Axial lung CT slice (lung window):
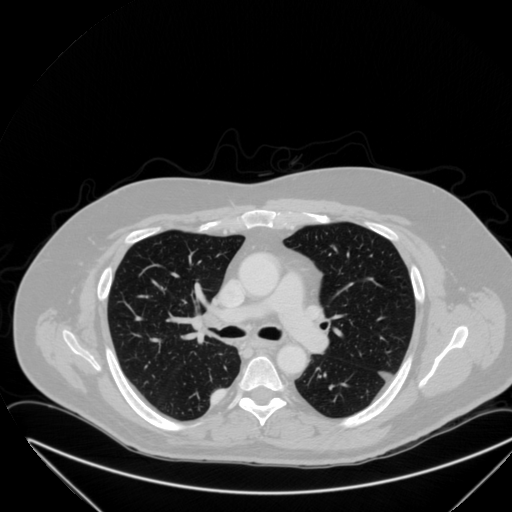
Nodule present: yes
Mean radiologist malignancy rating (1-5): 4